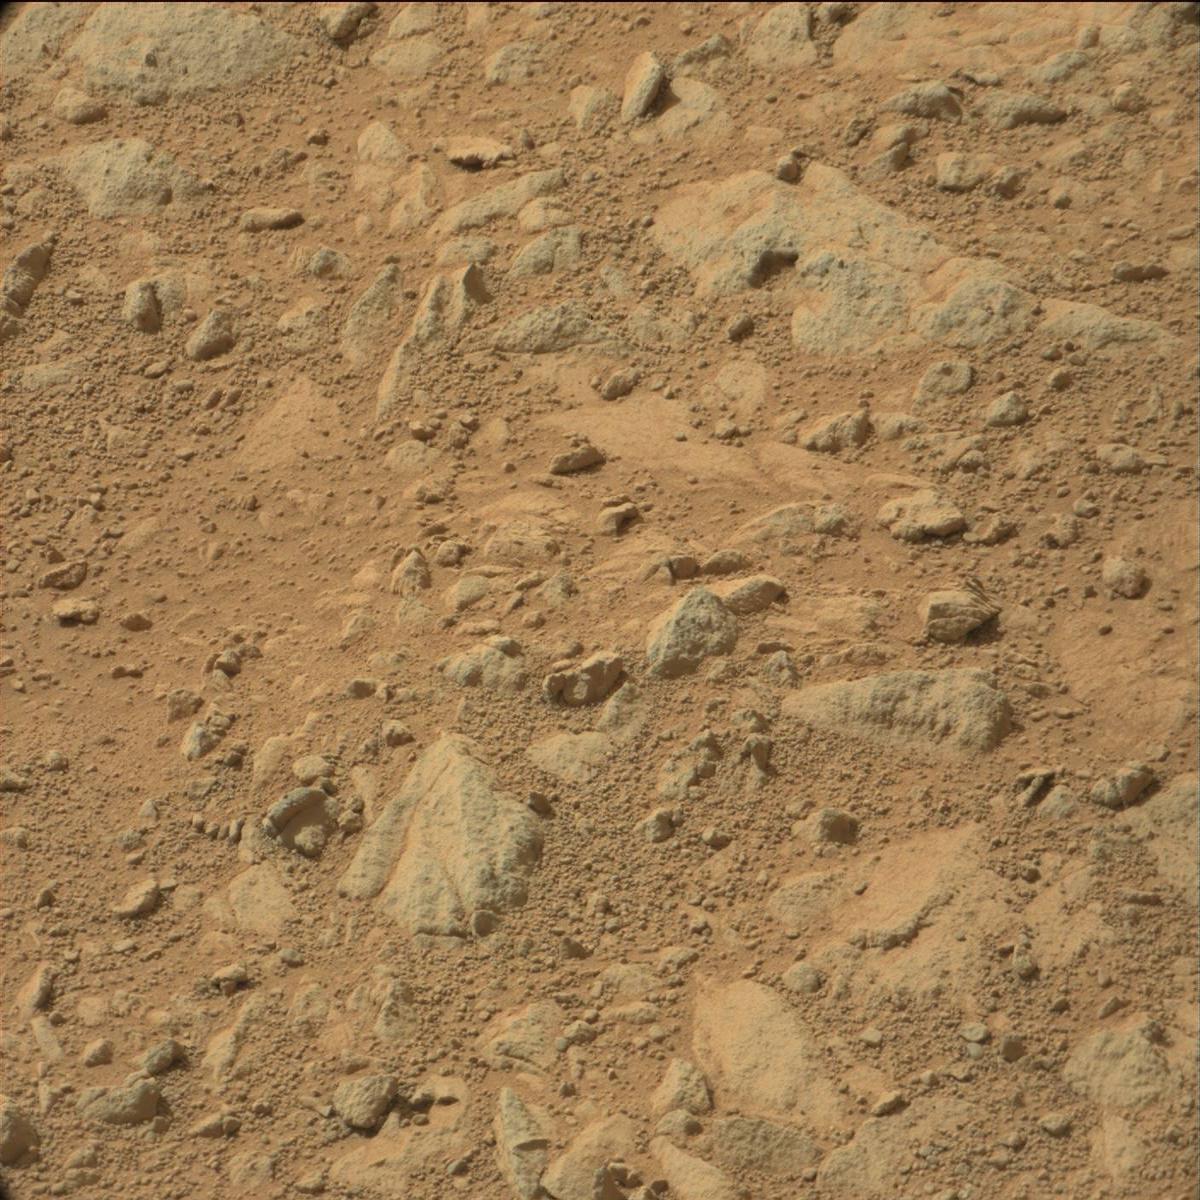
Terrain classes present: Bedrock, Sand / Soil